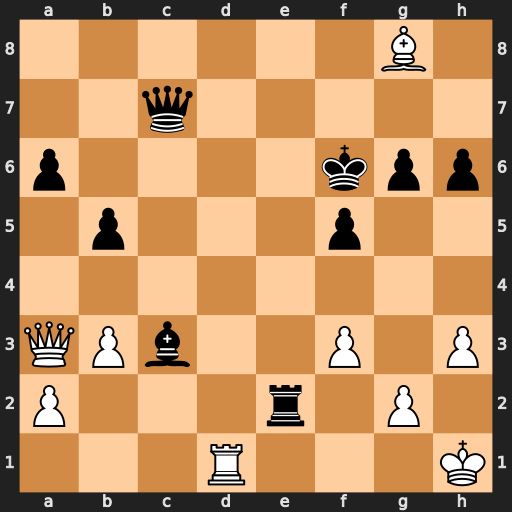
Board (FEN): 6B1/2q5/p4kpp/1p3p2/8/QPb2P1P/P3r1P1/3R3K
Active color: w
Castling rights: -
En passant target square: -
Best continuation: Qf8+ Kg5 h4+ Kf4 Qxh6+ Kg3 Rf1 Qe7 Qxg6+